Question: Im using mat table with sorting, where I want to set default sorting on a certain column.
This works for plain attributes but not for nested ones.
Here is my table
'''
<table mat-table [dataSource]="dataSource" multiTemplateDataRows
matSort matSortActive="break" matSortDirection="asc"
class="mat-elevation-z4 w-100">
'''
My nested sorting
'''
this.dataSource.sort = this.sort;
this.dataSource.sortingDataAccessor = (item, property) => {
switch(property) {
case 'break': return item.break.start;
default: return item[property];
}
};
'''
Also this nested sorting is fine, when you are manually clicking on the header to sort, it does what I expect but on default it doesn't sort, only shows the sorting arrow.
That's how it looks like on page load:

Here is the corresponding <URL>.
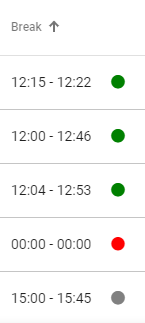
Answer: The initial sorting didn't work properly when i researched it in may.
In my case it was necessary to write my own 'setSortHeader' function that executes after getting data.
'''
setSortHeader() {
this.sort.active = 'break';
this.sort.direction = 'desc';
this.sort.sortChange.emit({ active: this.sort.active, direction: this.sort.direction });
const sortHeader = this.sort.sortables.get('break');
if (sortHeader) sortHeader<URL>;
}
'''
I'm not sure that this code still necessary but in my case that worked.